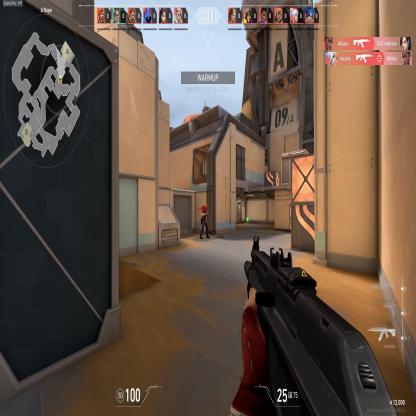
Label: enemy